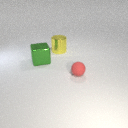
small red rubber sphere to the right of large green metal cube